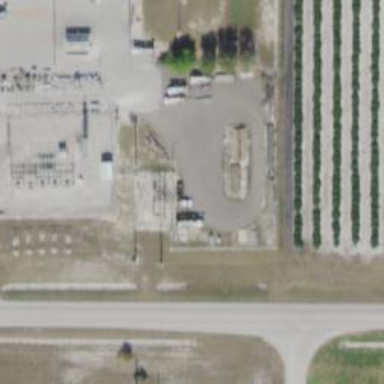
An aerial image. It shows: Lattice structure tower used for power distribution.